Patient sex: F
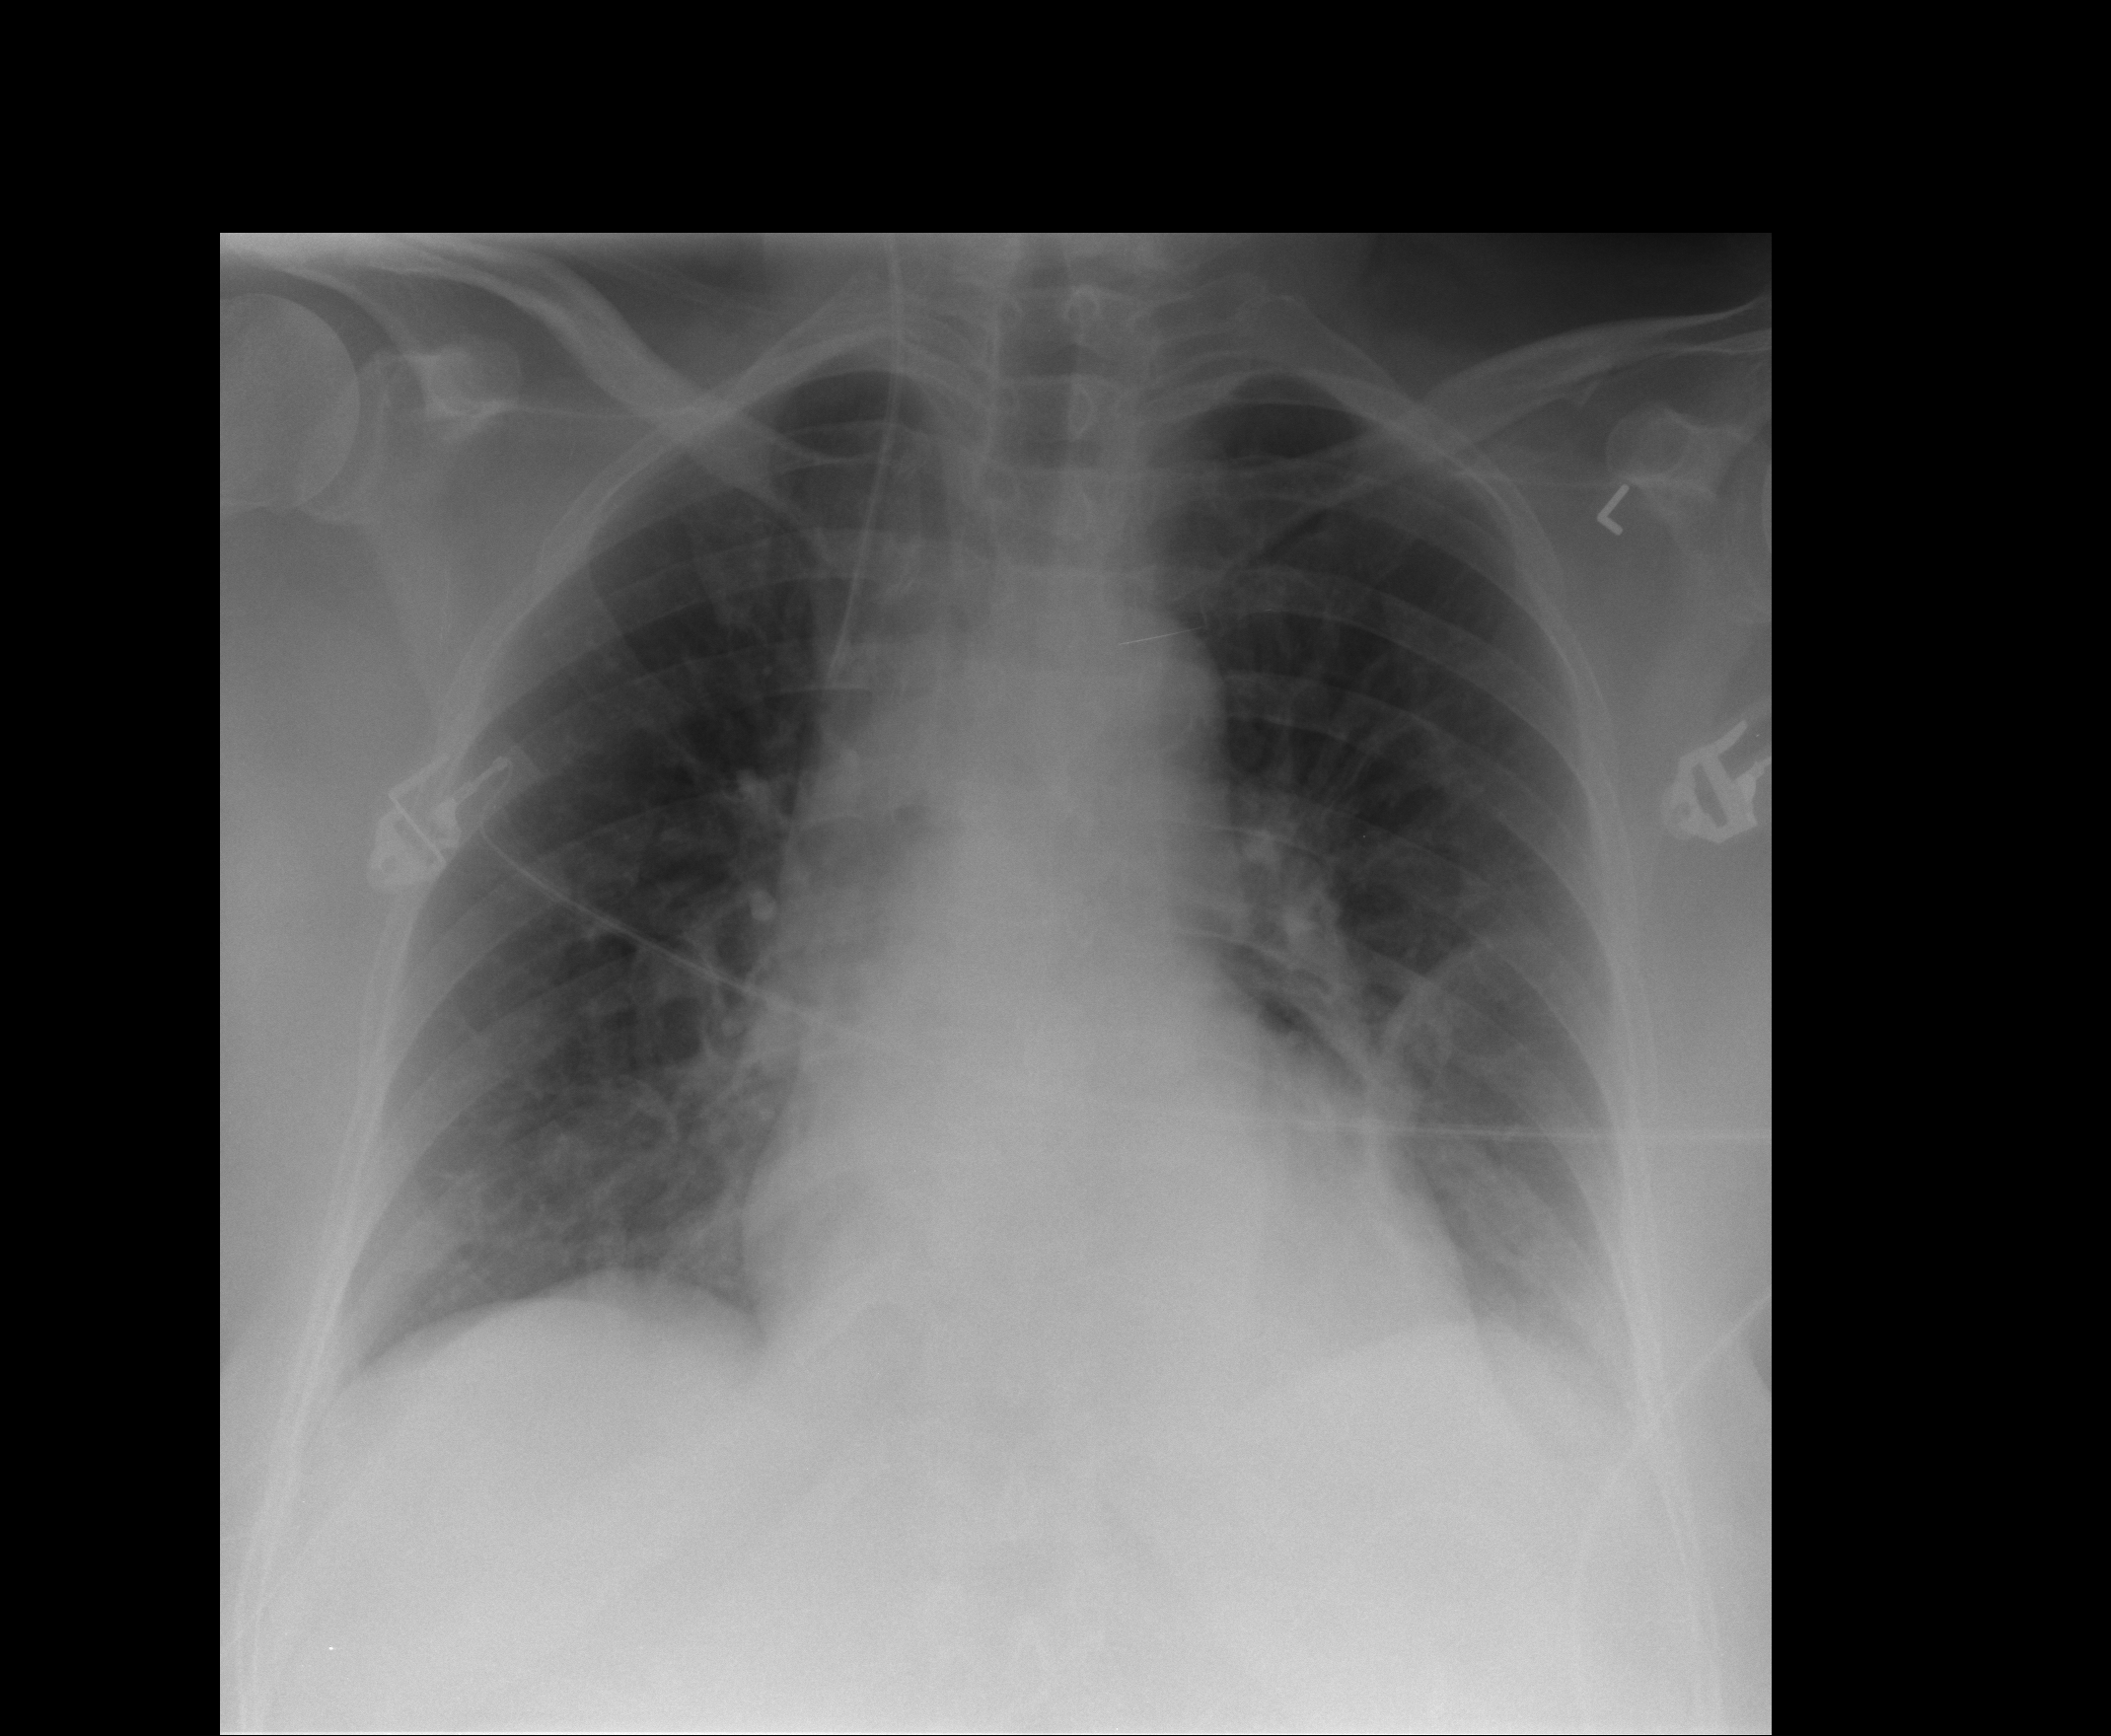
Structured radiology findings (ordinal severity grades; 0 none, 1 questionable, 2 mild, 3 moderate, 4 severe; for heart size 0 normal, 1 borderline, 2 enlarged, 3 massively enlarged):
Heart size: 0
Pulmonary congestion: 1
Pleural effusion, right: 0
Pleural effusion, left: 2
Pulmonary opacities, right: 0
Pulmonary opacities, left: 0
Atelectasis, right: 1
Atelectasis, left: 2